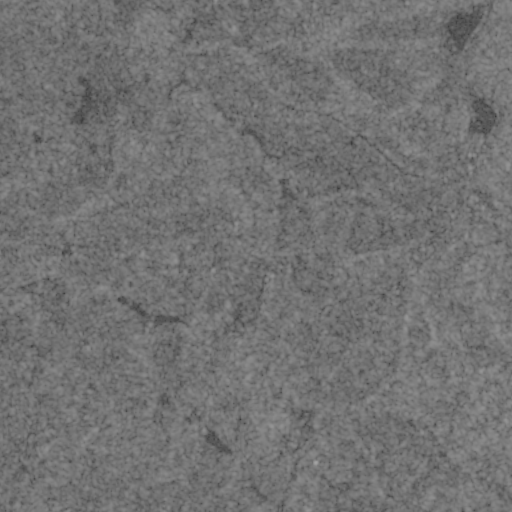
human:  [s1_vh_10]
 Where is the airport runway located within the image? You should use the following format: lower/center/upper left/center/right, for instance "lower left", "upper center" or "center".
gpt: The airport runway is located in the upper left of the image.
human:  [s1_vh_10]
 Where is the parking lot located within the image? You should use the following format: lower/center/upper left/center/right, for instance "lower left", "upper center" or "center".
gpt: The parking lot is located in the upper right of the image.
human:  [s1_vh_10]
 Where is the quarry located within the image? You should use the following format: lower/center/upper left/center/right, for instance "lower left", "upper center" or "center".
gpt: The quarry is located in the upper left of the image.
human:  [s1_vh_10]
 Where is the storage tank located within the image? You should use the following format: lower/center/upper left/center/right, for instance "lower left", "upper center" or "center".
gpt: The storage tank is located in the center of the image.
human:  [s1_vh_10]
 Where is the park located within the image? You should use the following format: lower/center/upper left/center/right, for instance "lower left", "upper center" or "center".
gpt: There is no park in the image.

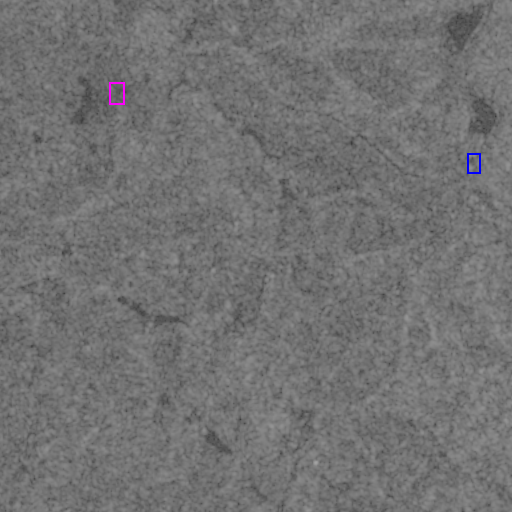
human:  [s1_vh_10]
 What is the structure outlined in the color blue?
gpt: The structure outlined in blue is a parking lot.
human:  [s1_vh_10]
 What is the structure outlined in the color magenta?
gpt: The structure outlined in magenta is a quarry.
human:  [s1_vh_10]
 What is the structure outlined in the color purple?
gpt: There is no purple outline.